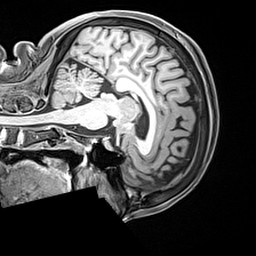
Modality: T1w
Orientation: sagittal
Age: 70
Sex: female
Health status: healthy
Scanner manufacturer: siemens
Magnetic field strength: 3 T
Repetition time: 2.4 s
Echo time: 0.00217 s